Question: I am using an action bar with the latest sdk and api (4.4.2). I am using my own theme; custom black and white. I cannot figure out how to change the default "back" and "share" icons. They are a greyish, I want it to be pure black. How can I do this? Other questions and answers posted ain't helping.
I tried using and setting a drawable for the share icon but it doesn't change... I have no idea how to change the back button as well.

'''
<item
android:id="@+id/share_option"
android:actionProviderClass="android.widget.ShareActionProvider"
android:showAsAction="ifRoom"
<!-- android:icon="@drawable/action_share" | This doesn't do the trick -->
android:title="@string/Share"/>
'''
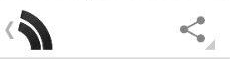
Answer: The "up" indicator can be themed using the attribute 'android:homeAsUpIndicator'.
The 'ShareActionProvider' icon can be themed using the attribute '*android:actionModeShareDrawable'. It's important that you include the '*' prefix because this attribute isn't public.
But if you're using 'Theme.Holo.Light.DarkActionBar', you'll have to subclass 'ShareActionProvider' and use reflection to change the icon.
Here are examples for both cases:
'''
<style name="Your.Theme" parent="@android:style/Theme.Holo.Light">
<item name="android:homeAsUpIndicator">@drawable/your_up_indicator</item>
<item name="*android:actionModeShareDrawable">@drawable/your_share_icon</item>
</style>
'''
'''
public class YourShareActionProvider extends ShareActionProvider {
private final Drawable mYourShareIcon;
/**
* Constructor for <code>YourShareActionProvider</code>
*
* @param context The {@link Context} to use
*/
public YourShareActionProvider(Context context) {
super(context);
mYourShareIcon = context.getResources().getDrawable(R.drawable.your_share_icon);
}
@Override
public View onCreateActionView(MenuItem forItem) {
final View actionView = super.onCreateActionView(forItem);
try {
final Class<?> acv = Class.forName("android.widget.ActivityChooserView");
final Method setExpandActivityOverflowButtonDrawable = acv.getMethod(
"setExpandActivityOverflowButtonDrawable", Drawable.class);
setExpandActivityOverflowButtonDrawable.invoke(actionView, mYourShareIcon);
} catch (final Exception ignored) {
// Nothing to do
}
return actionView;
}
}
'''
'''
<item
android:id="@+id/share_option"
android:actionProviderClass="your.path.to.YourShareActionProvider"
android:showAsAction="ifRoom"
android:title="@string/Share"/>
'''